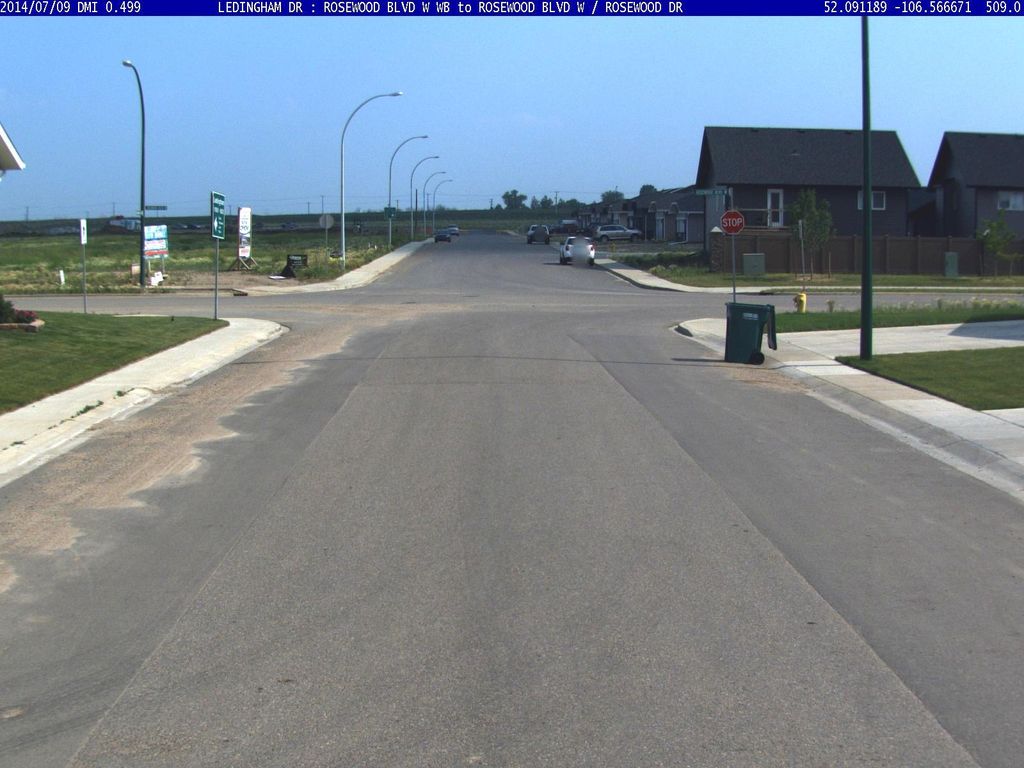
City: saskatoon